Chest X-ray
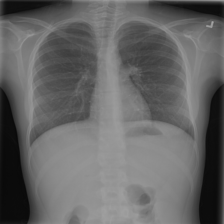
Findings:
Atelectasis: negative
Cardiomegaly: negative
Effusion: negative
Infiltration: negative
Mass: negative
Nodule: negative
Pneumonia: negative
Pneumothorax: negative
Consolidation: negative
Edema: negative
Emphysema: negative
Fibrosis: negative
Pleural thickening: negative
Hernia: negative